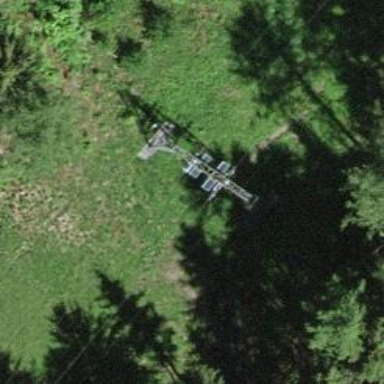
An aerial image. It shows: Pylon used for aerialway.